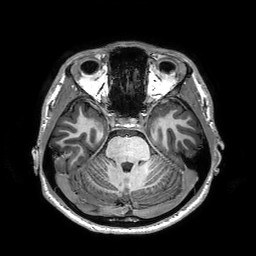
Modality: T1w
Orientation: coronal
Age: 26
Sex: male
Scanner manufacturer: philips
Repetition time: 0.006438 s
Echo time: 0.00293 s